Question: Suppose I search in Google.
Unlike ordinary website, google will present Twiiter with an additional table,
which provides links like , .

I am wondering:
1. How to do this?
2. what is this called(beautify the search result),Is this called SEO?
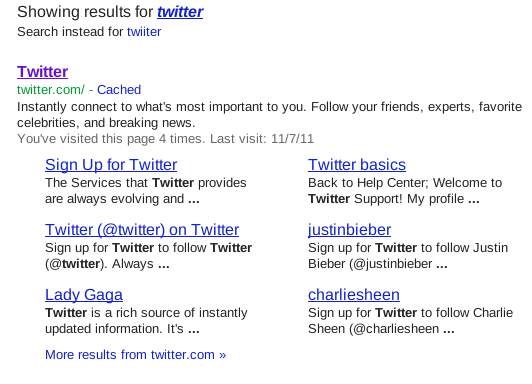
Answer: It's called <URL>